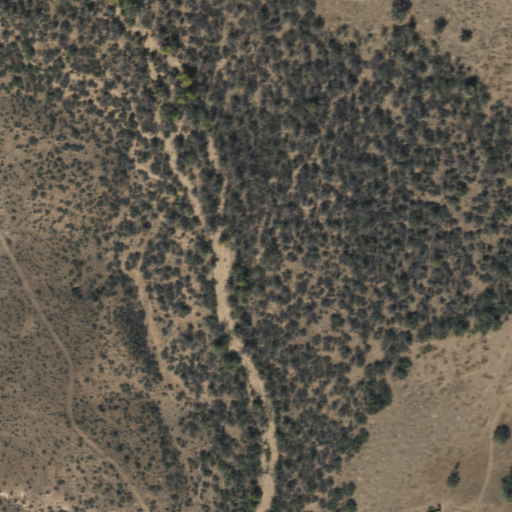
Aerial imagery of valley in Arizona named Bells Canyon containing only shrub